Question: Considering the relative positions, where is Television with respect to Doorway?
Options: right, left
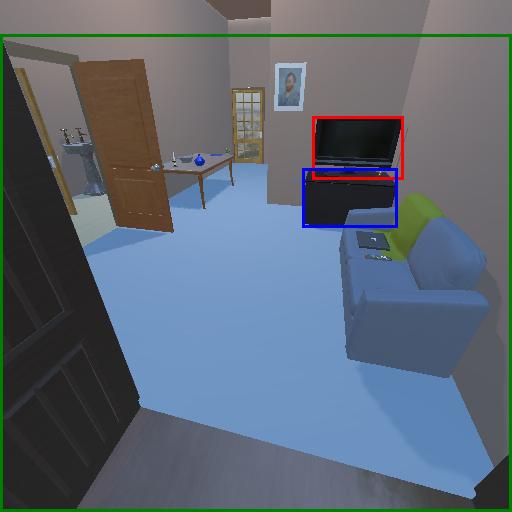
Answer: right